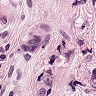
Metastatic tissue present: yes